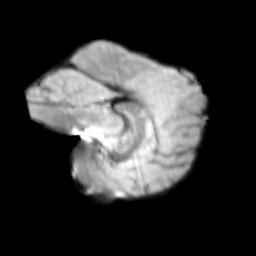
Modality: T2w
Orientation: sagittal
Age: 12
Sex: male
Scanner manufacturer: siemens
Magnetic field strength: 3 T
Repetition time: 3.8 s
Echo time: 0.07 s